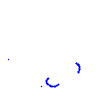
Particle: proton